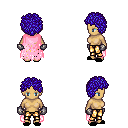
a pixel art fantasy rpg character, female body template, human, tanned skin, pink tattered cape, gold greaves, blue curly afro hairstyle, metal gloves, black slippers, four views (front, back, left, right), 2x2 character sprite sheet, small pixel art, hard edges, no anti-aliasing